Question: I've put video inside div, one zoom bar to zoom video and four buttons on each side to move video accordingly in left, right, top, bottom side after zooming.
The problem is, left and right button is working but top and bottom buttons do not move video. In Example, the video panning is not working on top and bottom side.

'''
if (parseFloat(document.getElementById("MyVideo").style.top)<=0)
{
console.log(parseFloat(document.getElementById("MyVideo").style.top));
$("#MyVideo").css({"top":parseFloat(document.getElementById("MyVideo").style.top)+1+"%"});
'''
> <URL>
check the code in TOP and BOTTOM Functions.
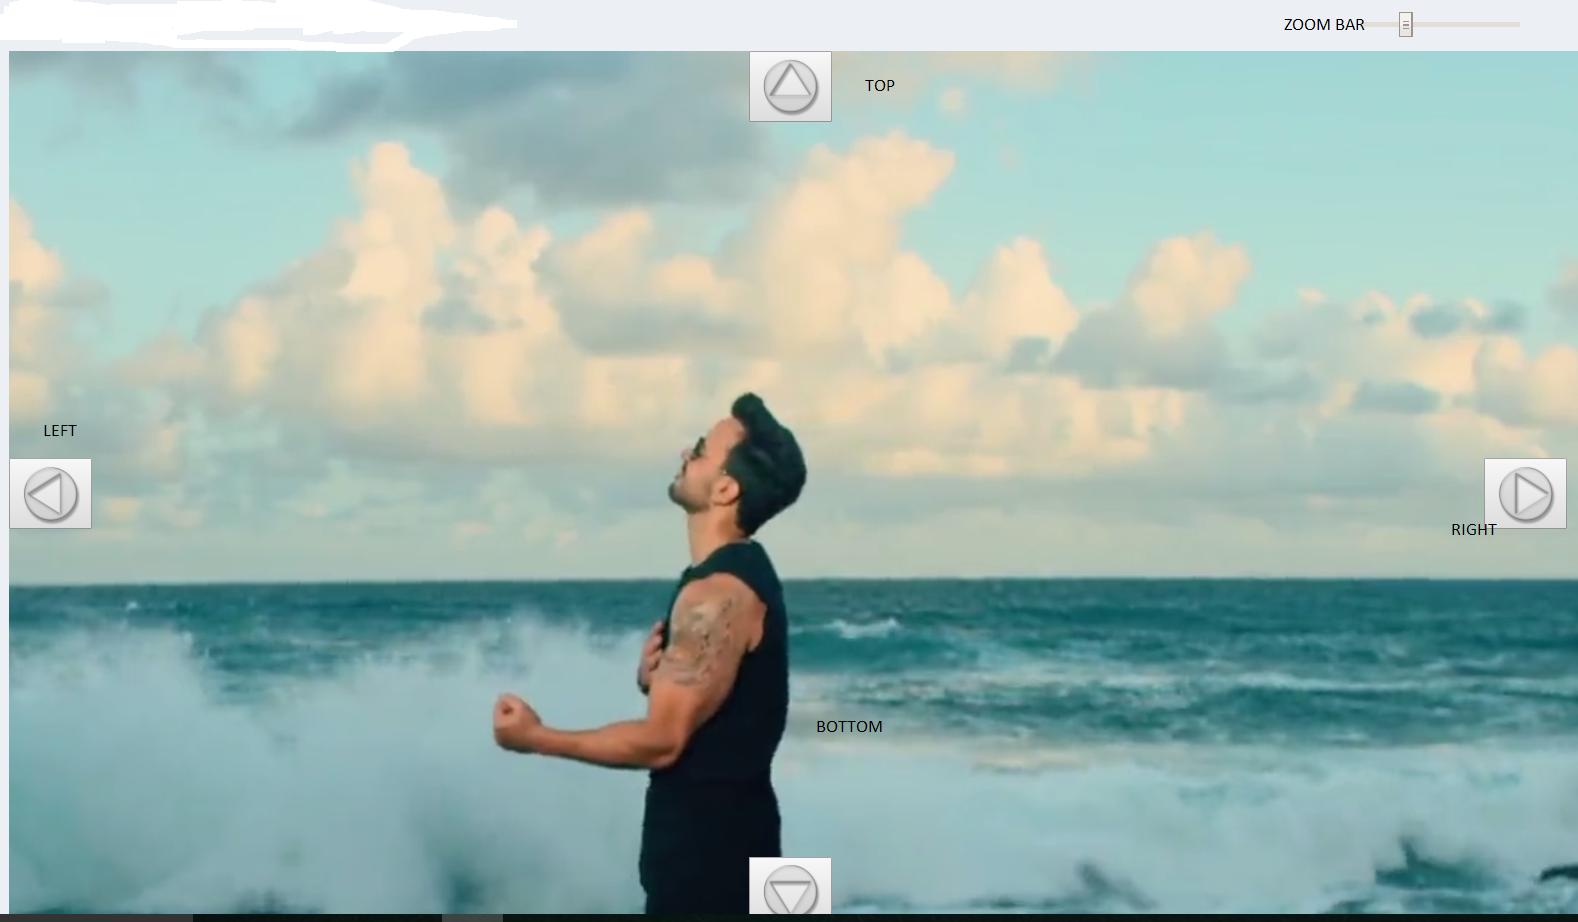
Answer: You're missing some parentheses, otherwise you'd be concatenating that '1' as a string, ending up with '30 + 1 + '%'' gives you '"301%"' etc.
Try a more verbose approach, where you remove unwanted characters from the styles, parse them and add to them properly, and then use them
'''
var top = document.getElementById("MyVideo").style.top.replace(/\D+/g,'');
var num = parseFloat(top) + 1;
$("#MyVideo").css({"top": num + "%"});
'''